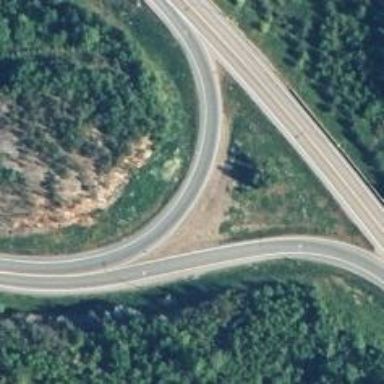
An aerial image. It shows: Trunk link highway.